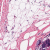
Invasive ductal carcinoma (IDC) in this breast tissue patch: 0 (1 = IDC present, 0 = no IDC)